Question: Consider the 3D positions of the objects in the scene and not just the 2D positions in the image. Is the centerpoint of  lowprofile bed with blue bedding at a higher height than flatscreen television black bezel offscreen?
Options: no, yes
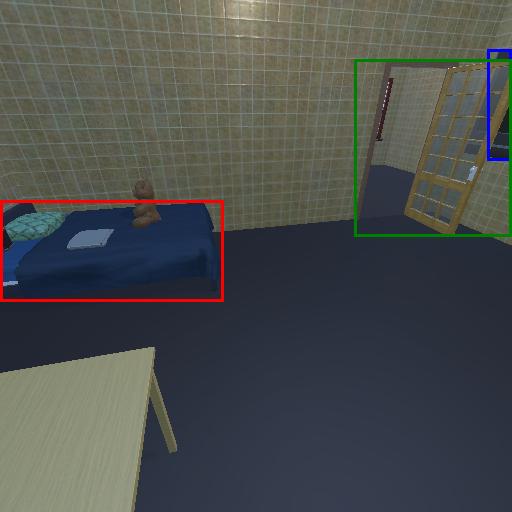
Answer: no